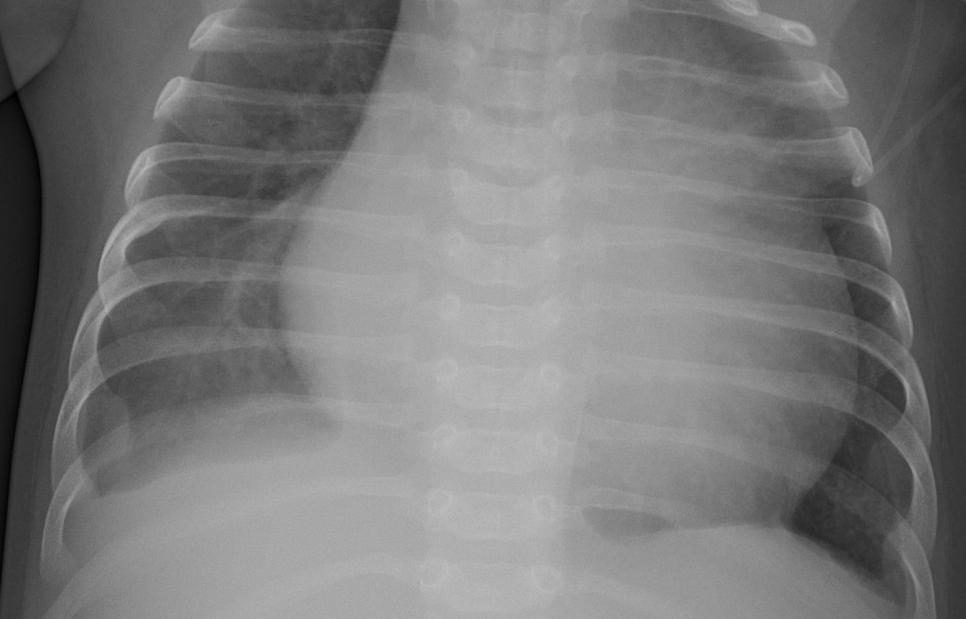
Diagnosis: PNEUMONIA